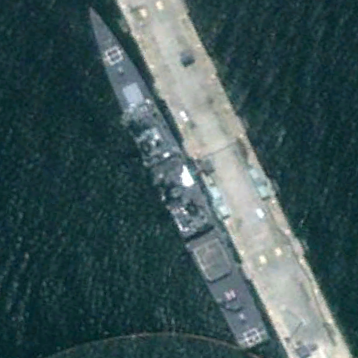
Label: cruiser